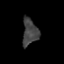
Tissue: prostate
Cell type: Myeloid cells
Senescence score: 0.7081
Nuclear area (px): 405
Mean DAPI intensity: 65.877